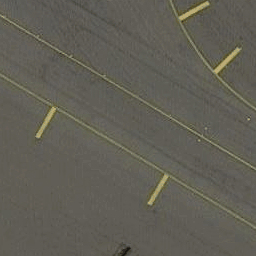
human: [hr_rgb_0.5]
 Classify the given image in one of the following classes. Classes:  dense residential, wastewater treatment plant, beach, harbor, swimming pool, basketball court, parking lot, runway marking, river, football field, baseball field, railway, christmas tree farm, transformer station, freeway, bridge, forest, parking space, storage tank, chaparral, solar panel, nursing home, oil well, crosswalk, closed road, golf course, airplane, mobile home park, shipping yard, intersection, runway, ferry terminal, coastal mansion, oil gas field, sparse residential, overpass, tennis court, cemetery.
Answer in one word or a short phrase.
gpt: runway marking